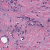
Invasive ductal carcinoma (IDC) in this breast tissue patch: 1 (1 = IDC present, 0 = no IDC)